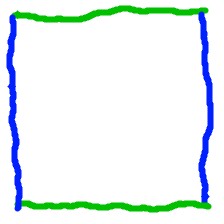
Shape: square